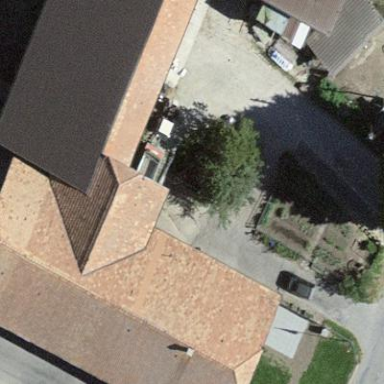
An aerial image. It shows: Farm building.